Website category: phone
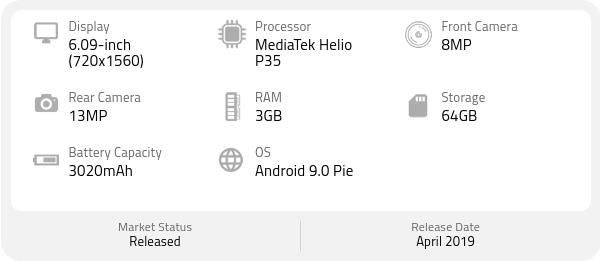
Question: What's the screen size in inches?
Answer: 6.09-inch

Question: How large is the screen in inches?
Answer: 6.09-inch

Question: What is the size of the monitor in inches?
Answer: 6.09-inch

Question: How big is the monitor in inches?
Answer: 6.09-inch

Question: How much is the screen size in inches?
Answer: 6.09-inch

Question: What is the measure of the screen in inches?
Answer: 6.09-inch

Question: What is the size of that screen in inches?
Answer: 6.09-inch

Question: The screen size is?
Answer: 6.09-inch

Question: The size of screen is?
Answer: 6.09-inch

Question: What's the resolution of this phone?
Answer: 720x1560

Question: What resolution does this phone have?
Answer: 720x1560

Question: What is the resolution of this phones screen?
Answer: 720x1560

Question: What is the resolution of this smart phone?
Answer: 720x1560

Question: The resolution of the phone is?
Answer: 720x1560

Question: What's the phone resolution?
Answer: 720x1560

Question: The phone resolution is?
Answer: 720x1560

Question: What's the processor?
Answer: MediaTek Helio P35

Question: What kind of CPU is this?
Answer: MediaTek Helio P35

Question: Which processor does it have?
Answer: MediaTek Helio P35

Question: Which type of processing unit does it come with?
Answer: MediaTek Helio P35

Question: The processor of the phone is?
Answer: MediaTek Helio P35

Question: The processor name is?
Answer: MediaTek Helio P35

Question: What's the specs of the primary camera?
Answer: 13MP

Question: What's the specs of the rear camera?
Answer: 13MP

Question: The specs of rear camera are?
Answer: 13MP

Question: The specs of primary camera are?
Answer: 13MP

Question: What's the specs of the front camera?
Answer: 8MP

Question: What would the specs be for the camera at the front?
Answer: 8MP

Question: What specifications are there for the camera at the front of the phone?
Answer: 8MP

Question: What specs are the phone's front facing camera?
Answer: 8MP

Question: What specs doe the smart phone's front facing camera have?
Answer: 8MP

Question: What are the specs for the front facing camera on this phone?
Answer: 8MP

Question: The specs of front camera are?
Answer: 8MP

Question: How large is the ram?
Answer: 3GB

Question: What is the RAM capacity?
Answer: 3GB

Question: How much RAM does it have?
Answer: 3GB

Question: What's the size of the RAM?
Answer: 3GB

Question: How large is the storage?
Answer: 64GB

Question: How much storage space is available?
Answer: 64GB

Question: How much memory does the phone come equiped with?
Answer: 64GB

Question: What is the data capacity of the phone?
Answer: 64GB

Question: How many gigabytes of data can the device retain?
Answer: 64GB

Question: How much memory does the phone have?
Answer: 64GB

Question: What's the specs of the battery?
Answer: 3020mAh

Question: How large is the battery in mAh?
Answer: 3020mAh

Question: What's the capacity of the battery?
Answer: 3020mAh

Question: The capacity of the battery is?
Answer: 3020mAh

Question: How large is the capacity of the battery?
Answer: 3020mAh

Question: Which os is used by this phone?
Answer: Android 9.0 Pie

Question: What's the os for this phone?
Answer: Android 9.0 Pie

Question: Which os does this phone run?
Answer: Android 9.0 Pie

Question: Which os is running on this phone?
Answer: Android 9.0 Pie

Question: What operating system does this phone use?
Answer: Android 9.0 Pie

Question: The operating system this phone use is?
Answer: Android 9.0 Pie

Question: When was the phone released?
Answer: April 2019

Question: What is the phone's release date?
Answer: April 2019

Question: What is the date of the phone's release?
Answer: April 2019

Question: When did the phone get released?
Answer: April 2019

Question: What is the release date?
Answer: April 2019

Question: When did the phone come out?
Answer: April 2019

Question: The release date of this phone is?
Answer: April 2019